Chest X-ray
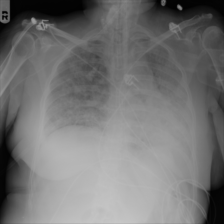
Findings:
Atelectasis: negative
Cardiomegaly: negative
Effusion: negative
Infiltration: positive
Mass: negative
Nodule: negative
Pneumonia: negative
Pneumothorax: negative
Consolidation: negative
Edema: positive
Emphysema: negative
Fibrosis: negative
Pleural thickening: negative
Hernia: negative